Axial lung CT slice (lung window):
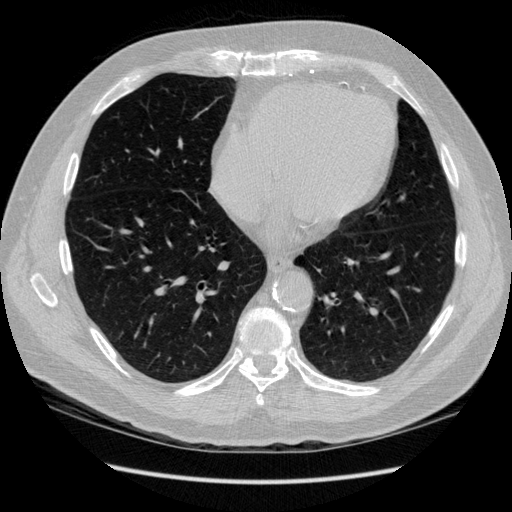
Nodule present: no